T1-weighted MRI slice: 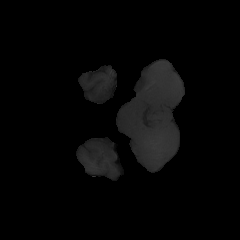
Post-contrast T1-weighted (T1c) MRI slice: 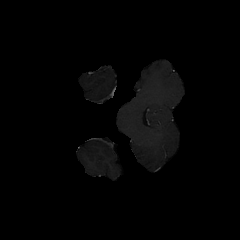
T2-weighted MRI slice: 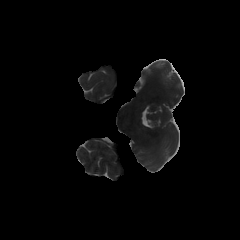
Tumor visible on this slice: no